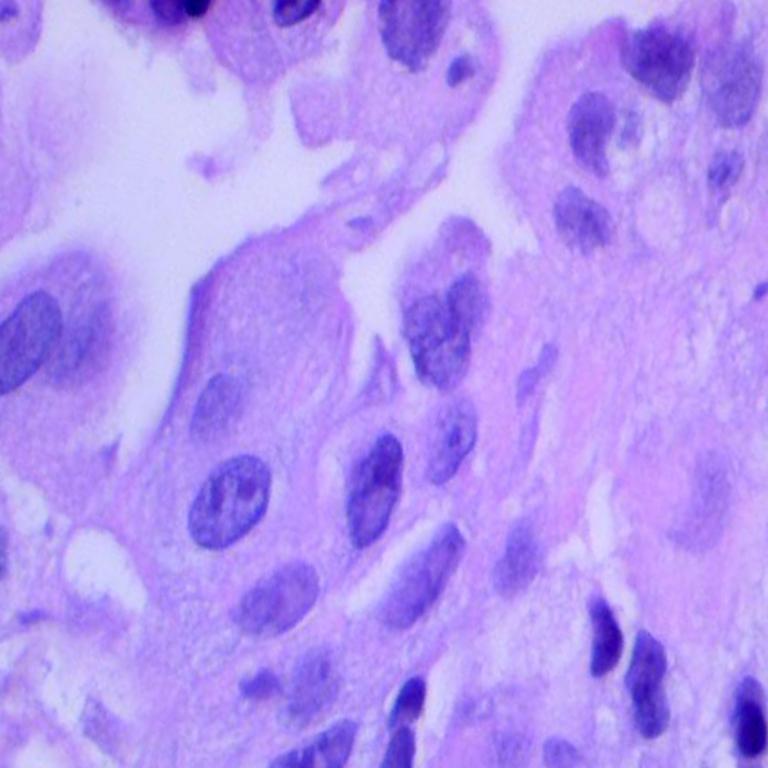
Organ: lung
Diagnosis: adenocarcinomas